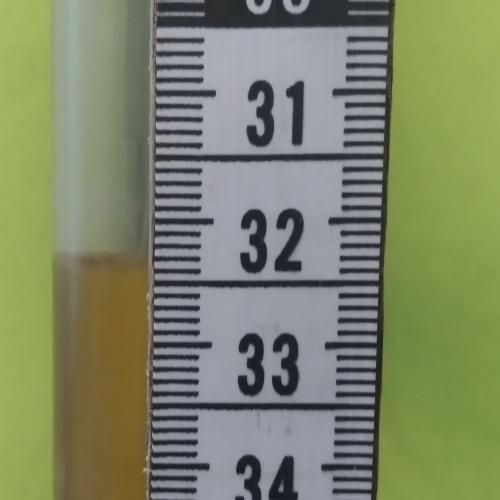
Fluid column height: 32.3 cm